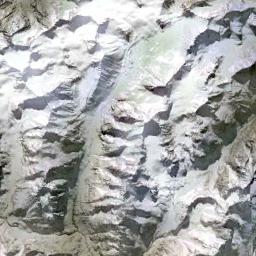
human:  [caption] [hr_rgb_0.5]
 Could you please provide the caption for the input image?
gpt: The snow berg is consist of bare land and white snow .

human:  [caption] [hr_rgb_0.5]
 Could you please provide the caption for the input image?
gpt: A snow-covered mountain covered in large areas .

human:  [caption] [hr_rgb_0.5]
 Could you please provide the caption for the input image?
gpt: There is snow on the part of the snowberg .

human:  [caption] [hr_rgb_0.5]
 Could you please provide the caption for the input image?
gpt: The snowberg is covered with snow and ice .

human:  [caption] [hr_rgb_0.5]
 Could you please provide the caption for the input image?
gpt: There are much snow on the snowberg .